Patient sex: M
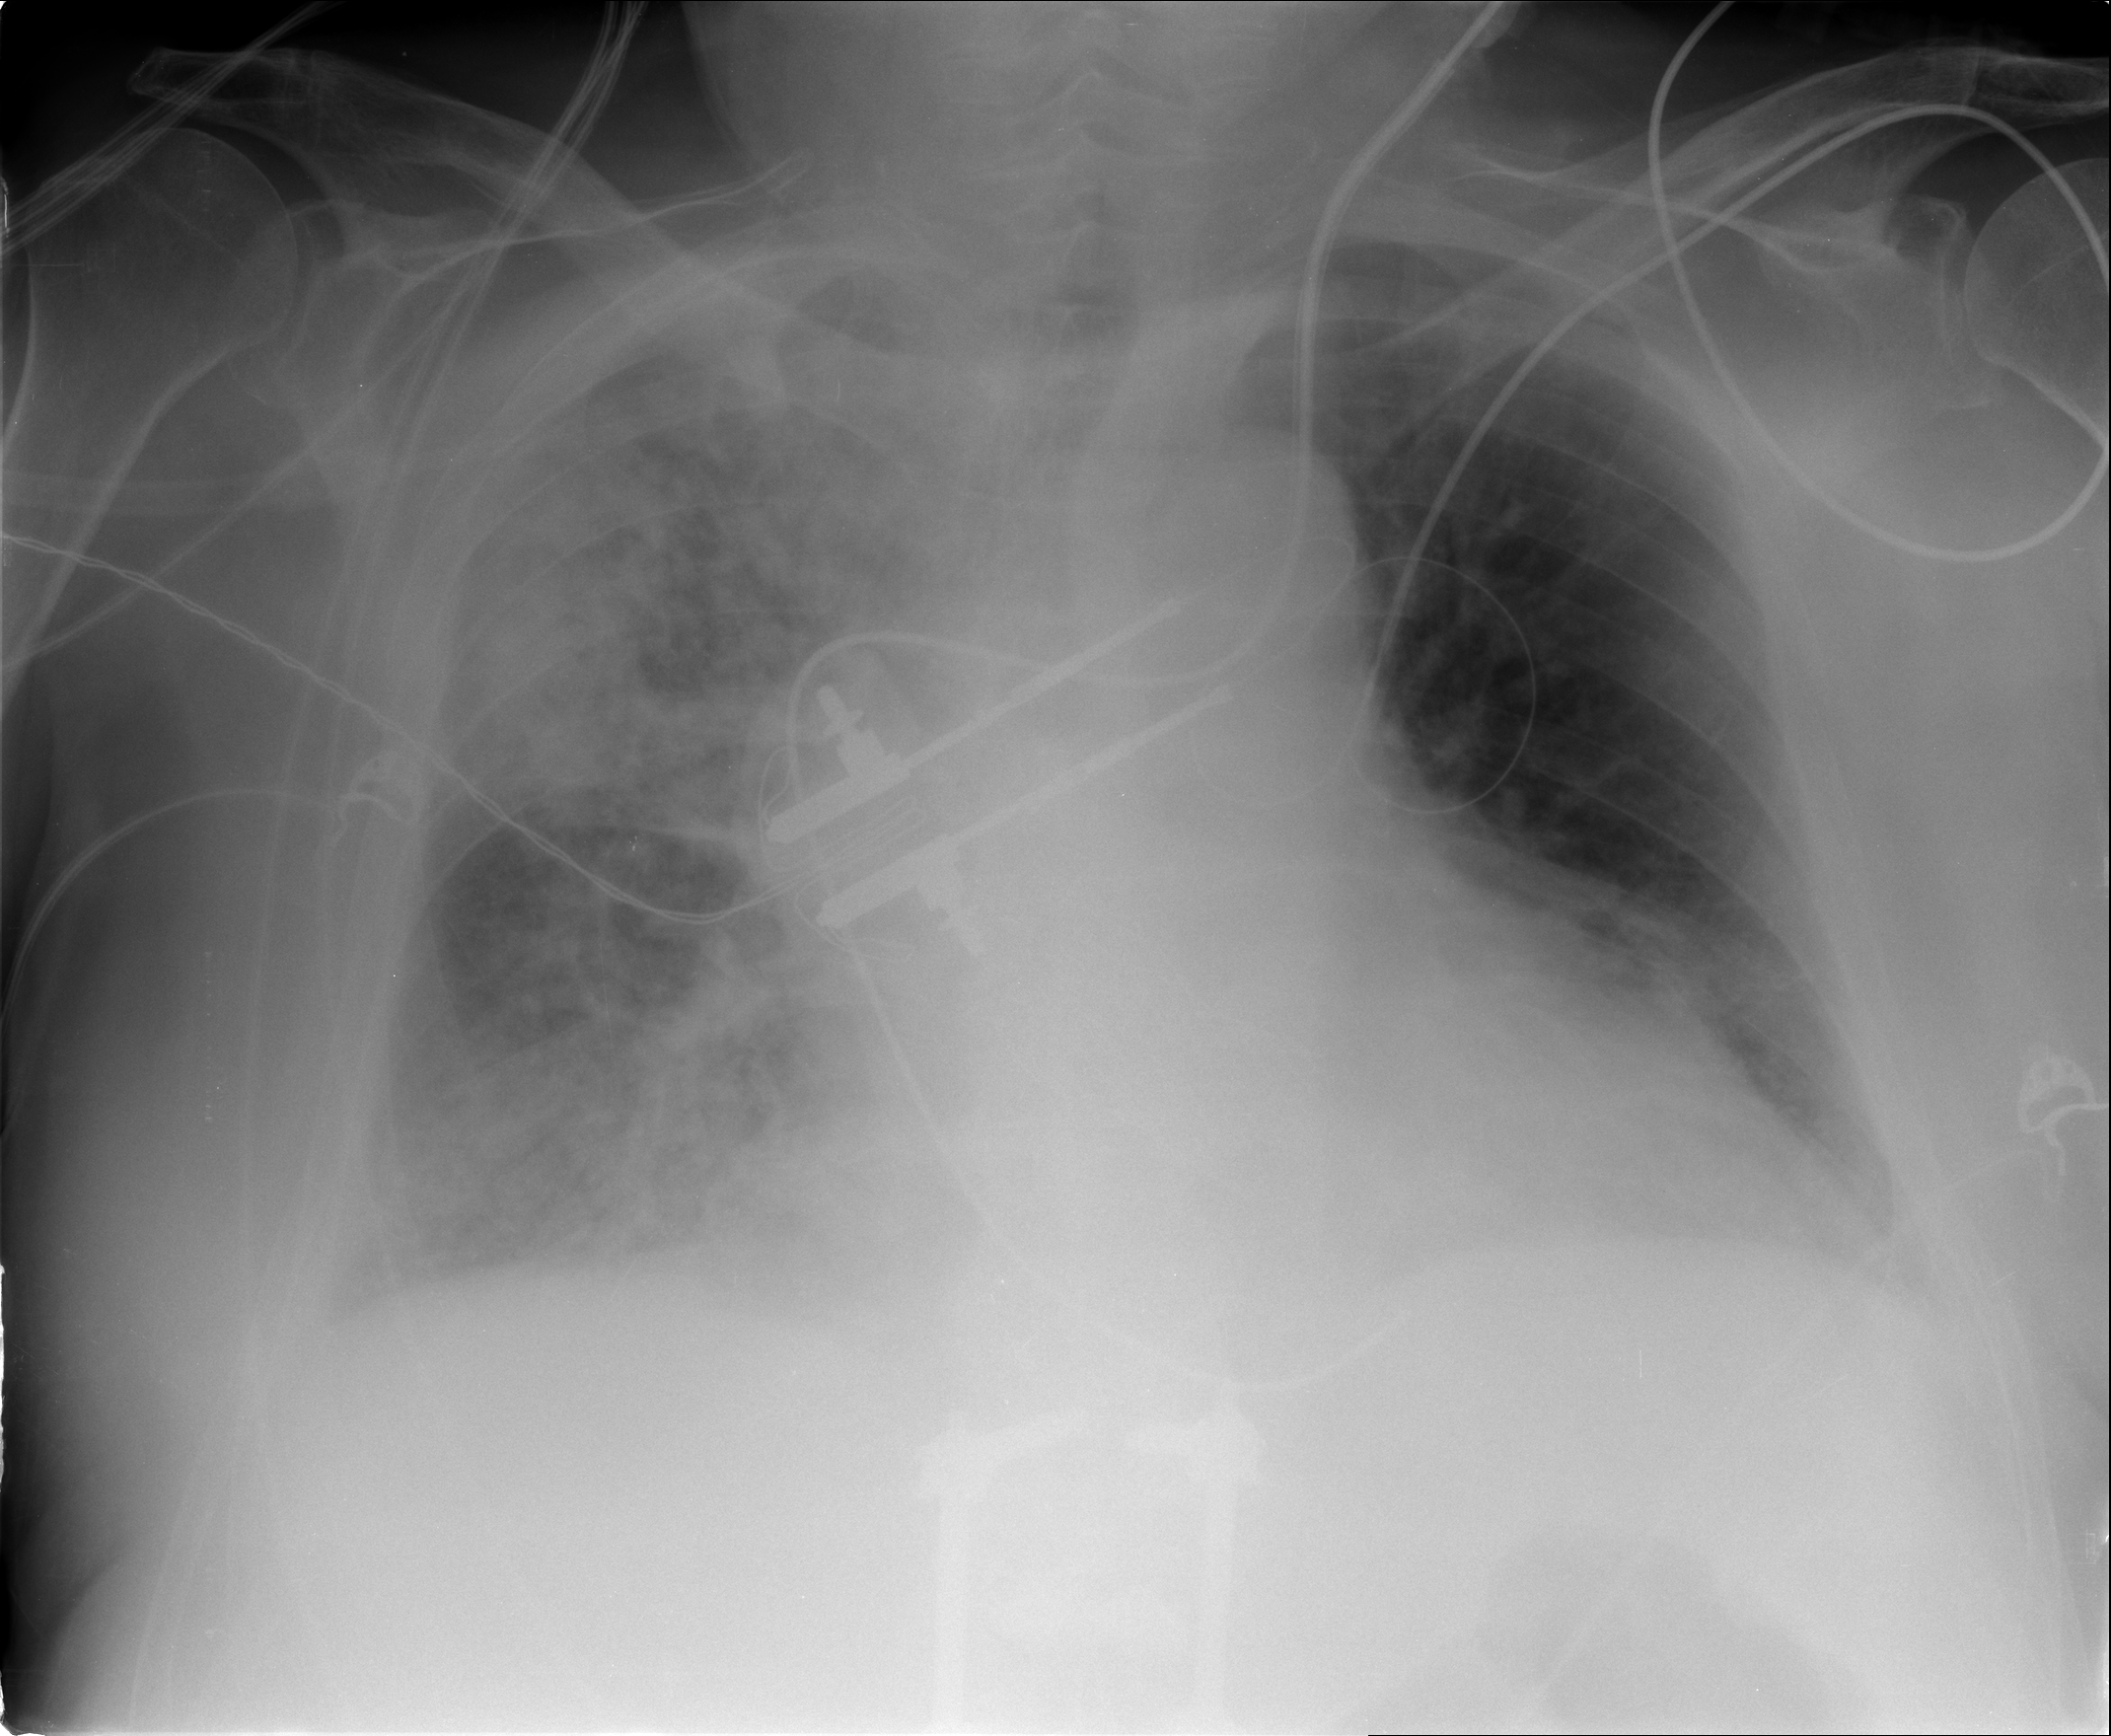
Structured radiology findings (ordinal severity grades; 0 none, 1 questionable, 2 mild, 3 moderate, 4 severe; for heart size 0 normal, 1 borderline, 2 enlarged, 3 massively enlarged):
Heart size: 2
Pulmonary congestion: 2
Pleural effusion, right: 1
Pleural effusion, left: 1
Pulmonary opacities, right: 4
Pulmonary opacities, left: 1
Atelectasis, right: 2
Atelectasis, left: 0